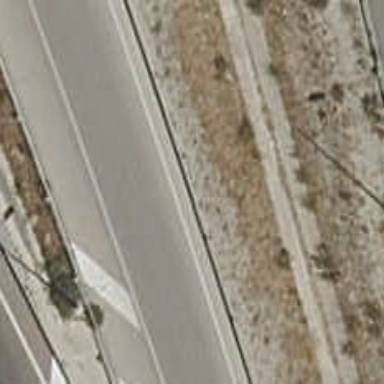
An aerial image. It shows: Motorway link.